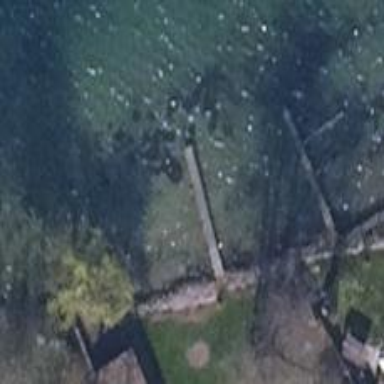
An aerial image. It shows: Man-made pier.